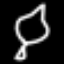
Label: leaf